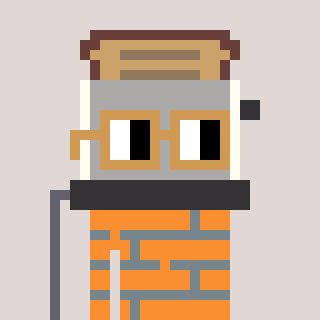
a pixel art character with square brown glasses, a toaster-shaped head and a orange-colored body on a warm background